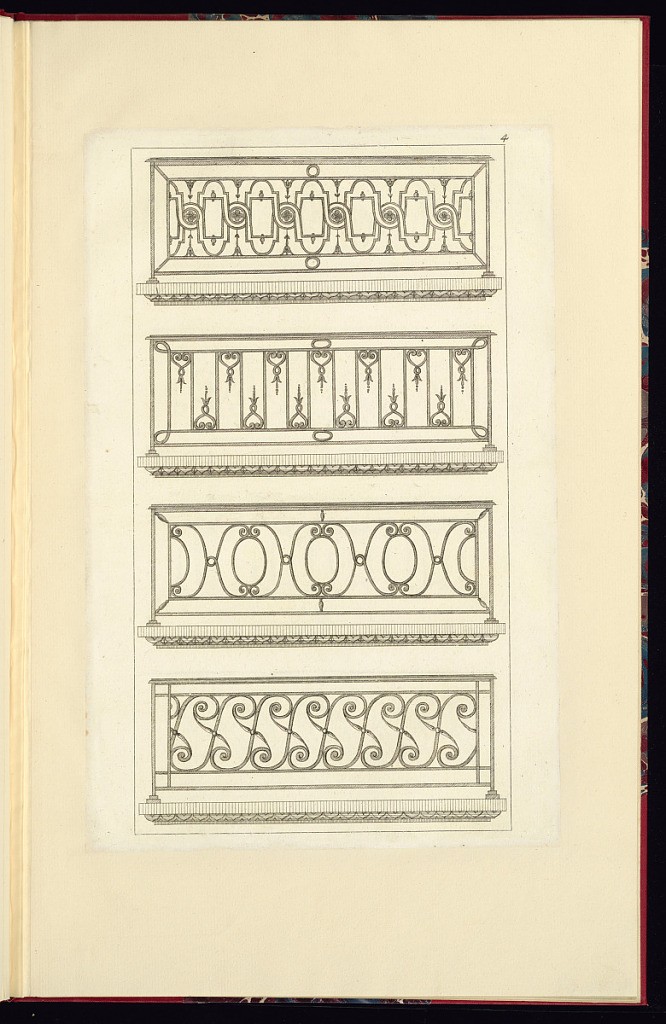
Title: Four Balustrade Designs
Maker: Jean-Baptiste Fay, French, active 1765 – 1790s
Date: late 18th century
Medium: Etching and engraving on laid paper
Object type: Print
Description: Four wrought iron balustrade designs for balconies featuring geometric patterns and shapes, beads, c-scrolls, s-scrolls, fleurons, rosettes, and running pattern moldings. The plate is numbered.